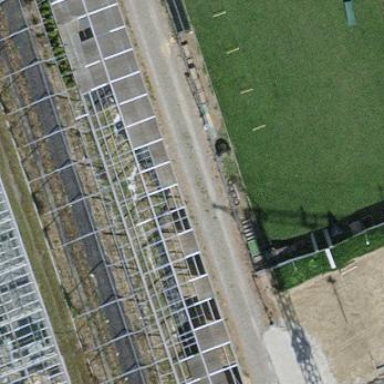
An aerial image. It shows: Greenhouse used for horticulture.